Question: Im implementing some generic components and I just wonder if my design patters makes sense and if there are any improvements that can be made. E.g., here is a generic panel that can be used to filter stuff:
'''
/**
* Abstract class for textfields used for filtering. When overriding abstract method onUpdateFilter, the first thing
* that must be done is to set the paramsobject, or else filtering wont work.
* @author fred
*
*/
public abstract class FilterFormPanel extends Panel {
private static final long serialVersionUID = 1L;
private FilterForm filterForm;
private Object paramsObject; //this is object because paramsobjects differ depending on entity type
public FilterFormPanel(String id) {
super(id);
filterForm = new FilterForm("filterForm");
add(filterForm);
}
public String getFilterString(){
return filterForm.getFilterString();
}
public void setParamsObject(Object paramsObject){
this.paramsObject = paramsObject;
}
/**
*For developers to implement in class that contains the correct references to params and facade objects, dataviews etc.
*e.g. they could do params.setFilter(<reference to an instance of this class>.getFilterString() and ajax stuff too)
*/
public abstract void onUpdateFilter(AjaxRequestTarget target, Object paramsObject);
private class FilterForm extends Form<Void> {
private static final long serialVersionUID = 1L;
private transient String filterString;
public FilterForm(String id) {
super(id);
final TextField<String> filterTextField = new TextField<String>("filterTextField", new PropertyModel<String>(this, "filterString")); //textField for user to enter filter string
add(filterTextField);
add(new AjaxButton("filterButton") { //button to click for performing overriden method
private static final long serialVersionUID = 1L;
@Override
protected void onSubmit(AjaxRequestTarget target, Form<?> form) {
onUpdateFilter(target, paramsObject);
}
});
}
public String getFilterString(){
return filterString;
}
}
}
'''
Used as follows in another class:
'''
filterFormPanel = new FilterFormPanel("filterFormPanel"){
private static final long serialVersionUID = 1L;
@Override
public void onUpdateFilter(AjaxRequestTarget target, Object paramsObject) {
filterFormPanel.setParamsObject(params);
params.setFilterString(filterFormPanel.getFilterString());
//ajax stuff
target.addComponent(dataViewContainer);
nav.setVisible(dataProvider.size()!=0);
target.addComponent(nav);
emptyLabel.setVisible(dataProvider.size()==0);
target.addComponent(emptyLabel);
}
};
settingsContainer.add(filterFormPanel);
'''
Its kind of annoying that one is forced to use the setParamsObject method first thing when one overrides the method. Is there a nicer way of achieving a reference to that object? And is this is general a sane way of implementing reusable and relatively generic components in wicket? Any feedback would be greatly appreciated, Im sure theres room for improvement here.
EDIT I: Just for some context, what Im doing is Im implementing pages like these

where I present the user with a dataview and options for filtering it. There are lots of pages for lots of different entities, but the GUI components can and should be made as generic as possible as to not violate DRY. The example code is obviously the filter textfield and button part of the page.
EDIT II: I want this component to be even more loosely coupled if possible, e.g. make it able to do completely different things, not just modifying a params object (say, e.g. have another case where I need to update TWO params objects, then I wont be able to use this panel). The onSubmit method in the form as it is now requires a reference to the objects to be used in the overriden method are known beforehand. Is there any way to not have it that way or set the presence and/or types of those objects dynamically?
EDIT III: The point is that this panels core function really is only to allow the user to
- -
What that "other part of the system" does with the string should not really have to concern this panel, but as it is now, it is coupled to the params object upon which "the other part of the system" must perform some operation. It is this coupling I would like to get rid of if possible. I might as well want to use the string from this panel for just printing to console or use it for some other arbitrary task.
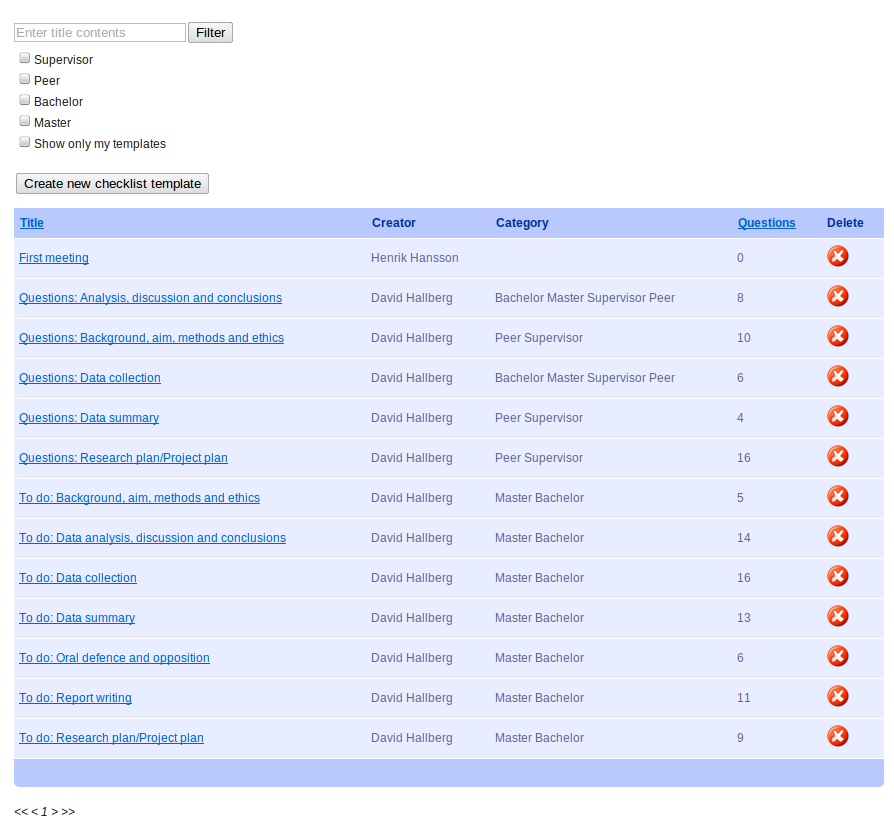
Answer: Actually, even though I didnt realize it at first, this could be achieved quite easily with by simply doing this:
'''
/**
* Abstract class for textfields used for filtering.
* @author fred
*
*/
public abstract class FilterStringPanel extends Panel {
private static final long serialVersionUID = 1L;
private FilterForm filterForm;
public FilterStringPanel(String id) {
super(id);
filterForm = new FilterForm("filterForm");
add(filterForm);
}
public String getFilterString(){
return filterForm.getFilterString();
}
/**
*For developers to implement in class that contains the correct references to params and facade objects, dataviews etc.
*e.g. they could do params.setFilter(<reference to an instance of this class>.getFilterString() and ajax stuff too)
*/
public abstract void onUpdateFilter(AjaxRequestTarget target);
private class FilterForm extends Form<Void> {
private static final long serialVersionUID = 1L;
private transient String filterString;
public FilterForm(String id) {
super(id);
final TextField<String> filterTextField = new TextField<String>("filterTextField", new PropertyModel<String>(this, "filterString")); //textField for user to enter filter string
add(filterTextField);
add(new AjaxButton("filterButton") { //button to click for performing overriden method
private static final long serialVersionUID = 1L;
@Override
protected void onSubmit(AjaxRequestTarget target, Form<?> form) {
onUpdateFilter(target);
}
});
}
public String getFilterString(){
return filterString;
}
}
}
'''
And then implementing it this way:
'''
settingsContainer.add(new FilterStringPanel("filterStringPanel"){
private static final long serialVersionUID = 1L;
@Override
public void onUpdateFilter(AjaxRequestTarget target) {
params.setFilterString(getFilterString());
target.addComponent(dataViewContainer);
nav.setVisible(dataProvider.size()!=0);
target.addComponent(nav);
emptyLabel.setVisible(dataProvider.size()==0);
target.addComponent(emptyLabel);
}
});
'''
This way we dont need to send any references to any objects (e.g. params objects or wicket components that needs to be targeted for updating with AJAX) and we can re-use this panel for whatever we want!